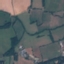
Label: Pasture